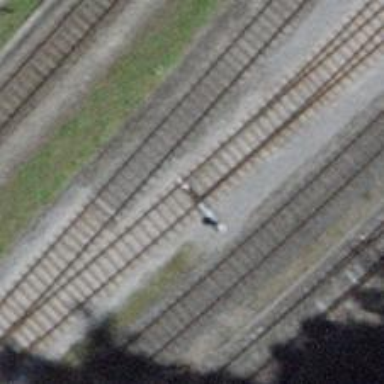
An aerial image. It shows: Railway switch.